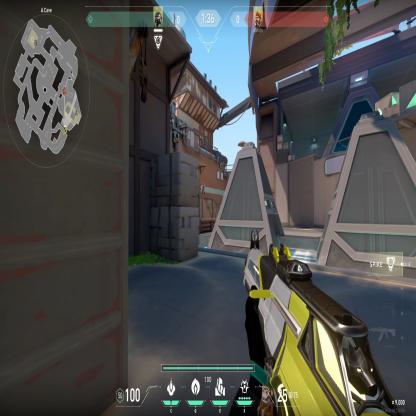
Label: enemy